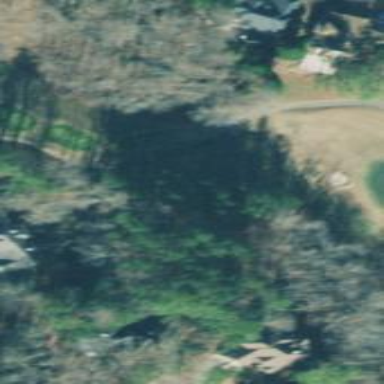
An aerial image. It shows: Water hazard on golf course. The hazard is natural water feature.